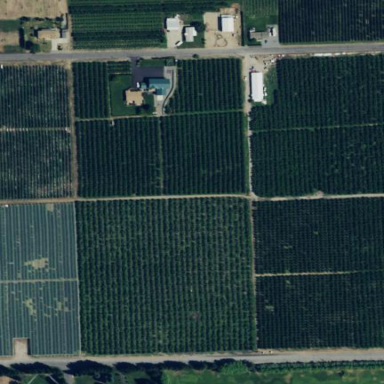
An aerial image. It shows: Orchard.